Question: I am currently developing a Framework to generate dynamic Views in MVC, the idea is based on this <URL>.
The next step is adding the possibility to generate multiple submit buttons but I cant get it to work. I did some research and found <URL> approach. However, since i want to generate those buttons dynamically, this does not work yet.
What I tried is to modify this attribute code here:
'''
[AttributeUsage(AttributeTargets.Method, AllowMultiple = false, Inherited = true)]
public class MultipleButtonAttribute : ActionNameSelectorAttribute
{
public string Name { get; set; }
public string Argument { get; set; }
public override bool IsValidName(ControllerContext controllerContext, string actionName, MethodInfo methodInfo)
{
var isValidName = false;
var keyValue = string.Format("{0}:{1}", Name, Argument);
var value = controllerContext.Controller.ValueProvider.GetValue(keyValue);
if (value != null)
{
controllerContext.Controller.ControllerContext.RouteData.Values[Name] = Argument;
isValidName = true;
}
return isValidName;
}
}
'''
While debugging I digged down the ValueProvider and found out that the JQueryFormValueProvider in the Collection of Valueproviders actually contains the Name of the clicked submitbutton.
The button is generated like this:
'''
<input type="submit" name="buttonClick:@Model.Id" value="@Model.Text" />
'''

Unfortunately the ValueProviders do not let me Iterate through the Keys so I dont know how to get the value I circled red in the above screenshot.
It doesnt need to be this approach, all what counts is, to find out which button was clicked.
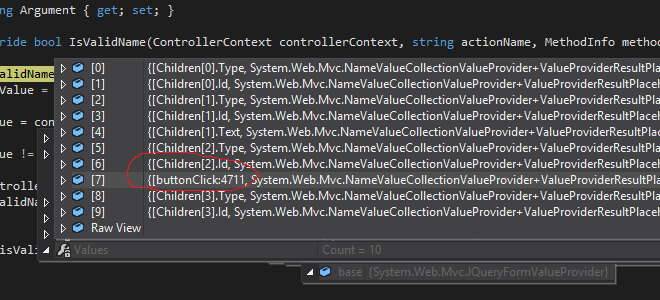
Answer: Ok i found the solution by modifying the Attribute-code like this:
'''
[AttributeUsage(AttributeTargets.Method, AllowMultiple = false, Inherited = true)]
public class NameToRouteDataAttribute : ActionNameSelectorAttribute
{
/// <Summary>Name of the Value you want to grab from the control.</Summary>
public string Name { get; set; }
public override bool IsValidName(ControllerContext controllerContext, string actionName, MethodInfo methodInfo)
{
ValueProviderCollection providers = controllerContext.Controller.ValueProvider as ValueProviderCollection;
if (providers != null)
{
// We need this value-Provider as it contains the Data from the Form
JQueryFormValueProvider formProvider = providers.OfType<JQueryFormValueProvider>().FirstOrDefault();
if (formProvider != null)
{
// now look for the specified value-prefix.
var kvp = formProvider.GetKeysFromPrefix(Name).FirstOrDefault();
if (kvp.Key != null)
controllerContext.Controller.ControllerContext.RouteData.Values[Name] = kvp.Key;
}
}
return true;
}
}
'''
Contollercode:
'''
[HttpPost]
[NameToRouteDataAttribute(Name = "buttonClick")]
public ActionResult Show(FormViewModel form)
{
string buttonId = RouteData.GetRequiredString("buttonClick");
...
}
'''
Buttoncode
'''
@model MvcForms.Controls.ButtonViewModel
<input type="submit" name="buttonClick.@Model.Id" value="@Model.Text" />
'''
The important thing here is, that the name of the Button contains a dot. This makes the JQueryFormValueProvider.GetKeysFromPrefix work the way I need it to.